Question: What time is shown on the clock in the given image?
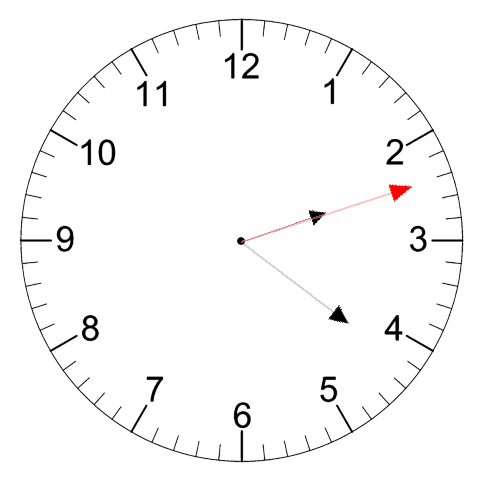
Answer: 02:21:12